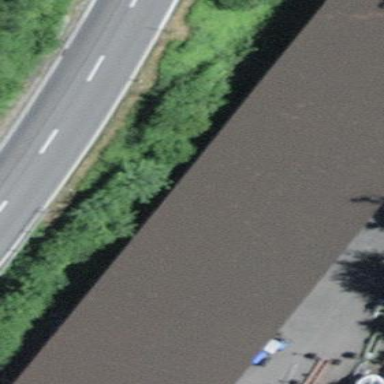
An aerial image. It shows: View of roof of building.